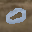
Label: 0